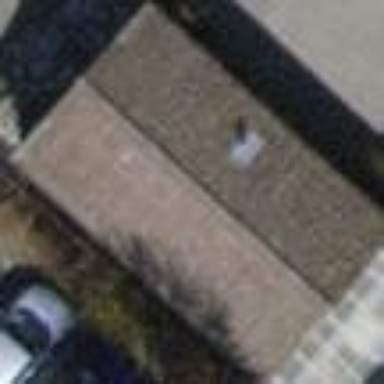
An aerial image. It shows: Shed building.